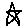
Label: star